Brain MRI, t2w sequence, axial 2D slice.
Patient: age 28, sex M, weight 90 kg, height 1.9 m
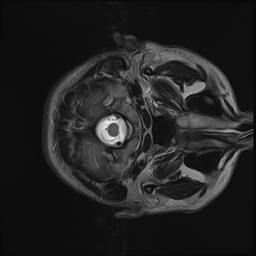